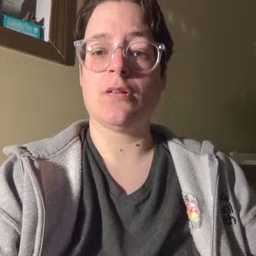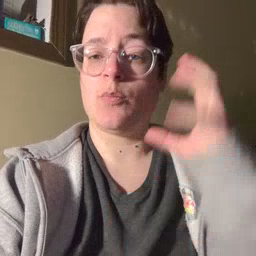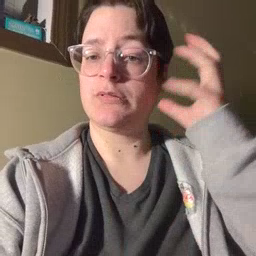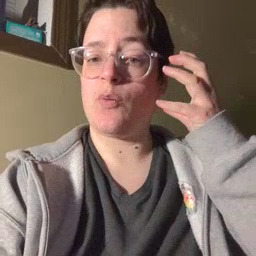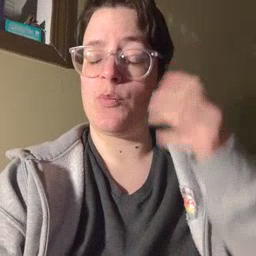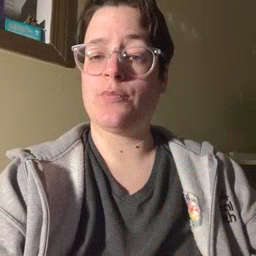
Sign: radio